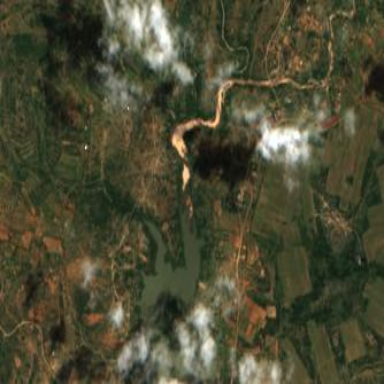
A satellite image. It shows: Reservoir of water.